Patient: sex F, age 56
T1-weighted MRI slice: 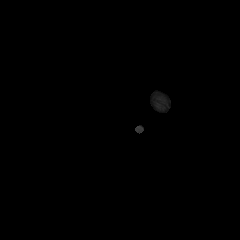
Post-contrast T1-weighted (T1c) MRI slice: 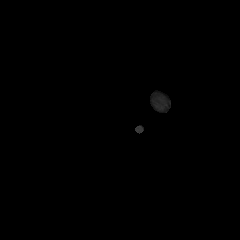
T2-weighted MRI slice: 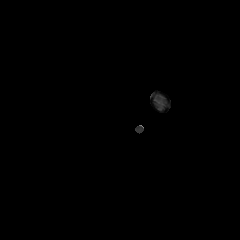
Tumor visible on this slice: no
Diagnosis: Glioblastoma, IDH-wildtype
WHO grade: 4